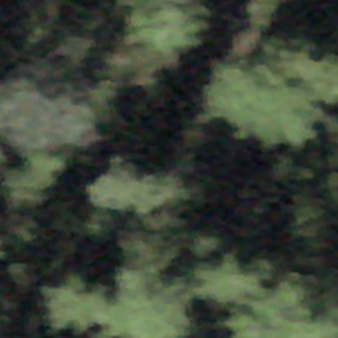
Label: other